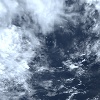
Label: cloud